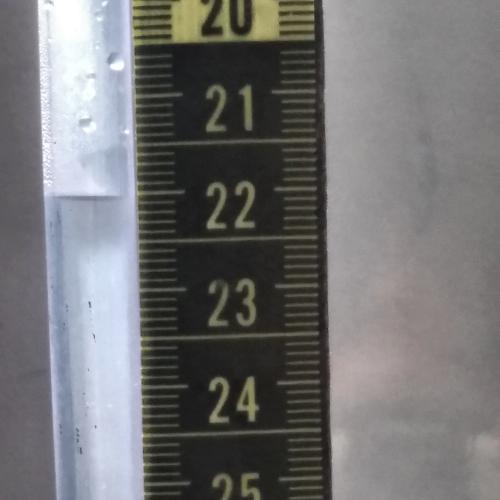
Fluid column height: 22.0 cm